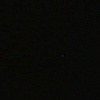
Label: space